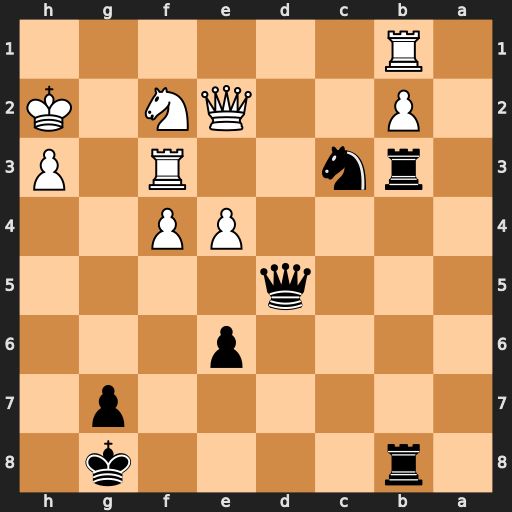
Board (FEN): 1r4k1/6p1/4p3/3q4/4PP2/1rn2R1P/1P2QN1K/1R6
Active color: b
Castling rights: -
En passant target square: -
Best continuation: Nxe2 exd5 Rxf3